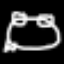
Label: frog